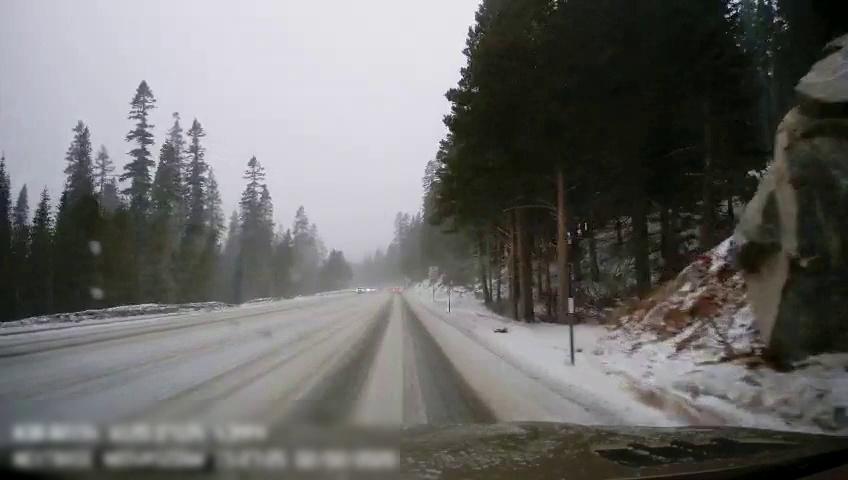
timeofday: Day
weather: Snowy
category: Drivable Space
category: Traffic | Signs